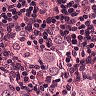
Metastatic tissue present: yes